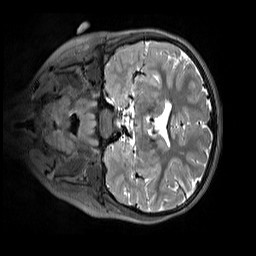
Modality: T2w
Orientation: coronal
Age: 9
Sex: female
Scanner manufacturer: siemens
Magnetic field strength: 3 T
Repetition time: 3.2 s
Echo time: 0.408 s